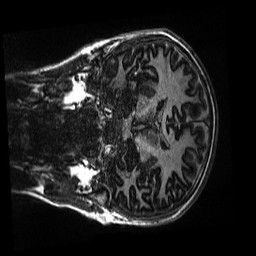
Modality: MP2RAGE
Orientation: coronal
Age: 11
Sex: male
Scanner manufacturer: siemens
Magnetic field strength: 3 T
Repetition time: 4 s
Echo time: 0.00303 s